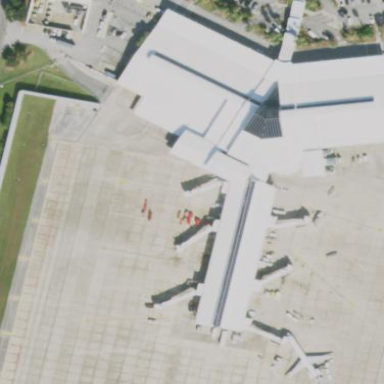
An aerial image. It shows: Terminal building at airport.